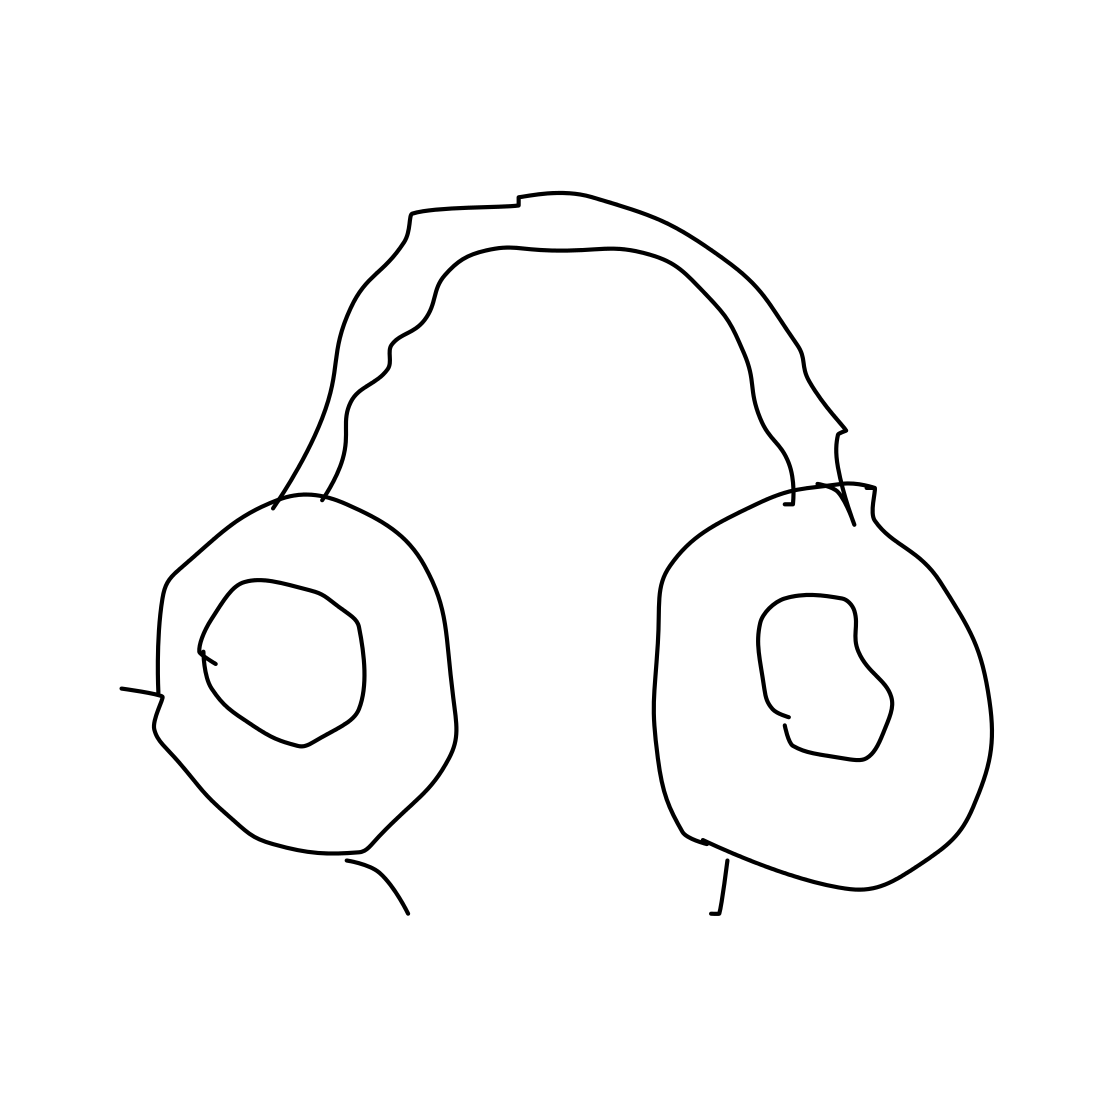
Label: head-phones